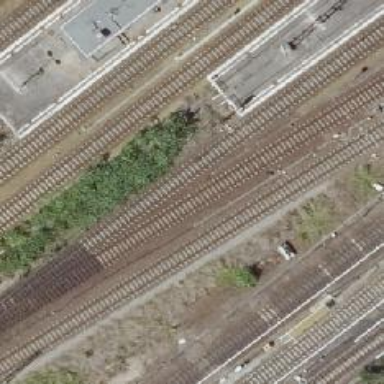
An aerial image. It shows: Railway signal.